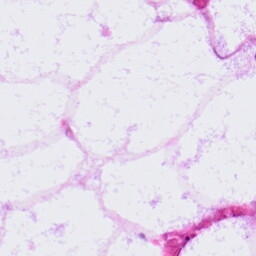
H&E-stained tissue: LymphNode